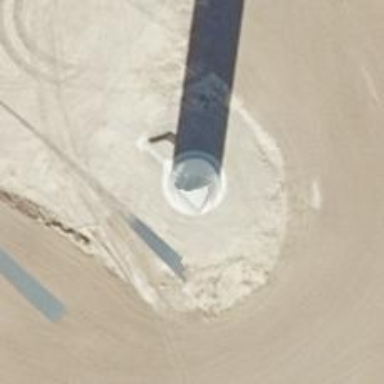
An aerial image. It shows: Wind power generator with horizontal axis wind turbine manufactured by Vestas.